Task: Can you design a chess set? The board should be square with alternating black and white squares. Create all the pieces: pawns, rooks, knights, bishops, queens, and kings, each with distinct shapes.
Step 4110:
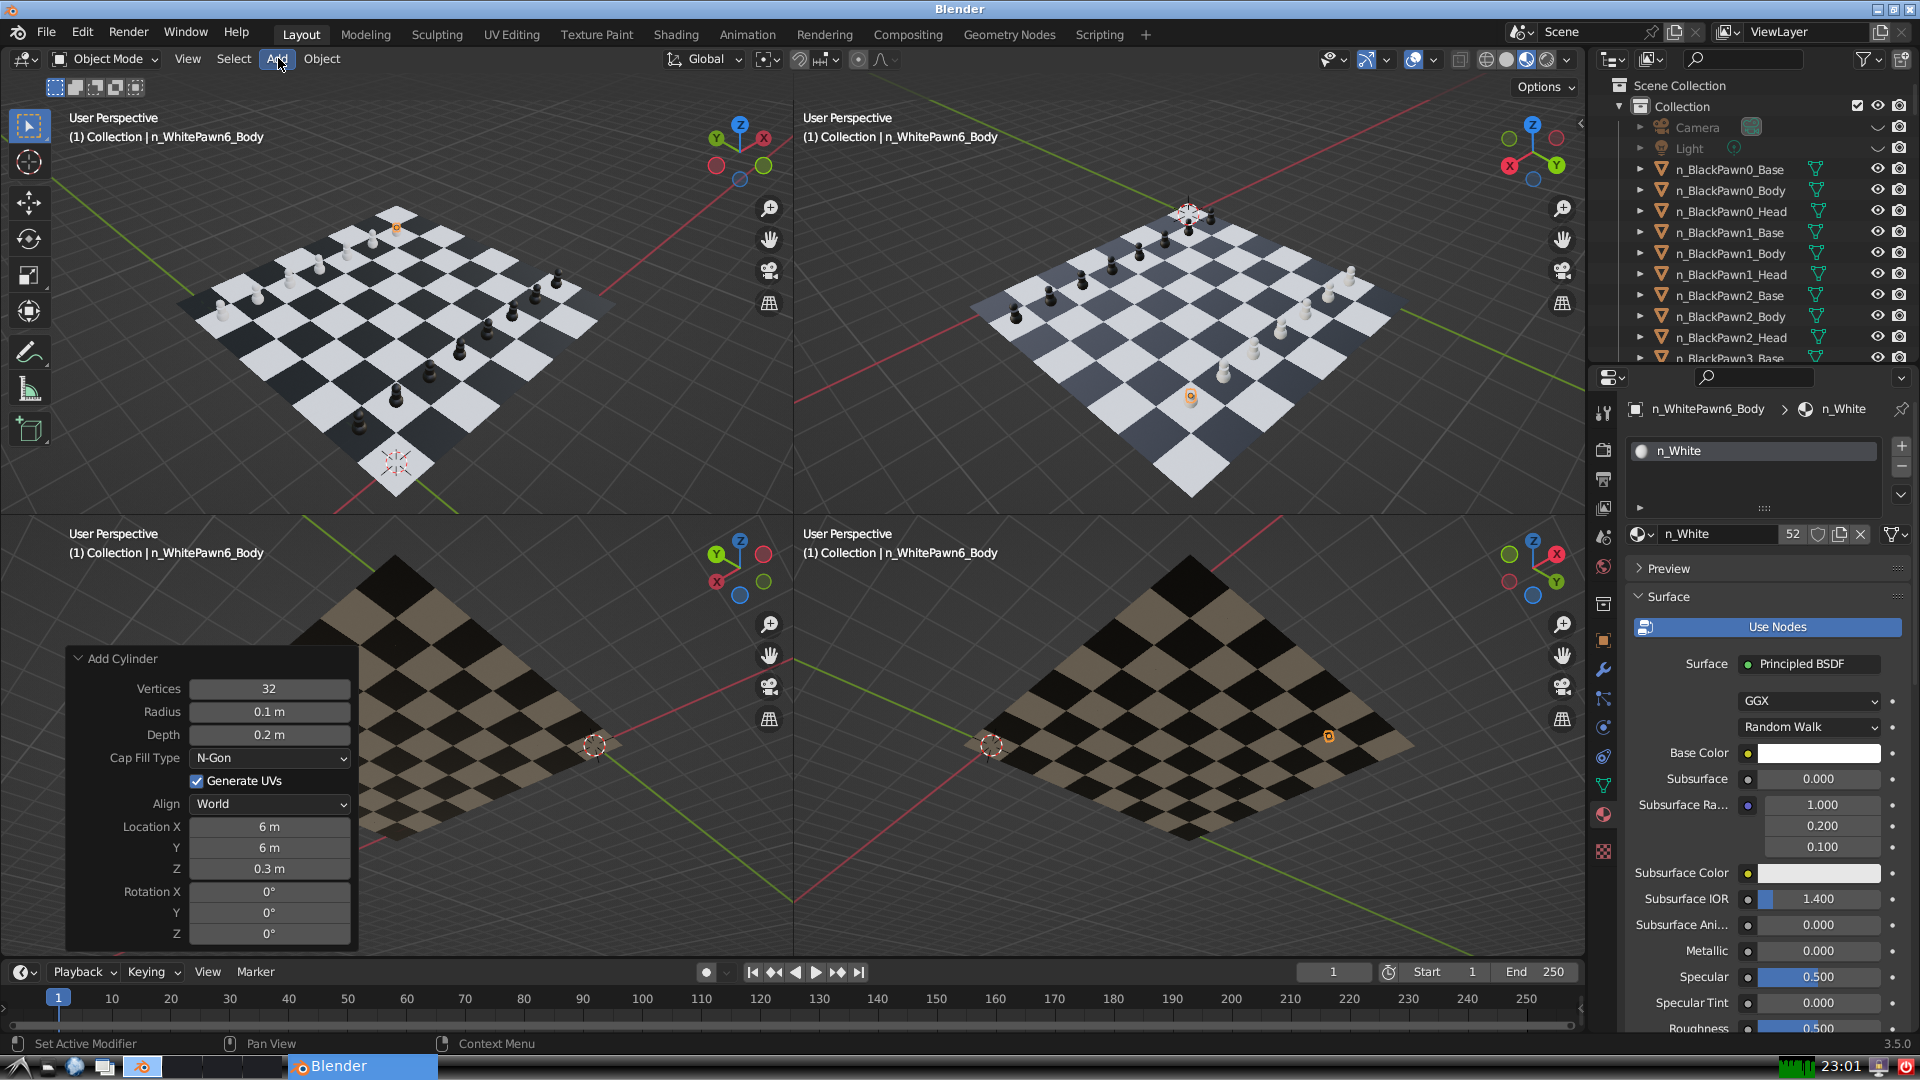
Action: click: no